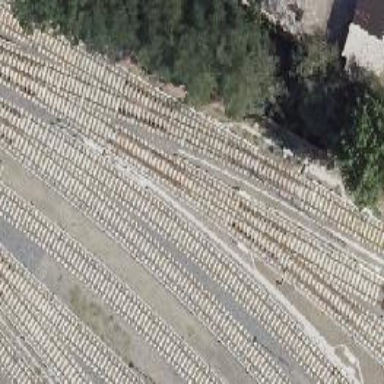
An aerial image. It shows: Yard used for service maintenance of electrified light rail railway.